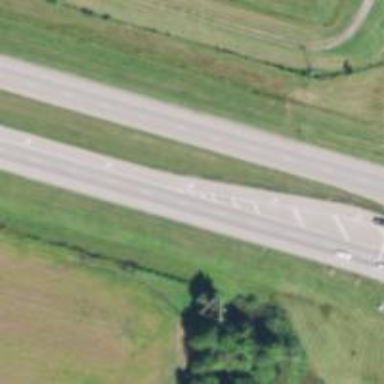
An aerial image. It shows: This image shows trunk highway that functions as expressway.